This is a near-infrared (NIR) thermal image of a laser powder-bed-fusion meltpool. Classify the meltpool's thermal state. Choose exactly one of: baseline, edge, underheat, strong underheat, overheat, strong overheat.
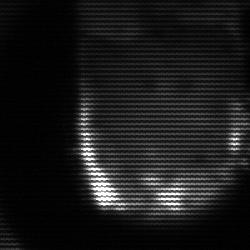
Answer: baseline